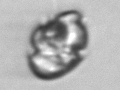
Label: Proterythropsis